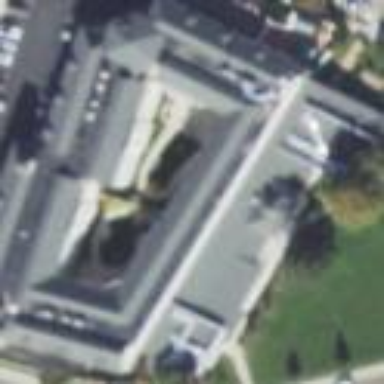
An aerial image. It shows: School building.